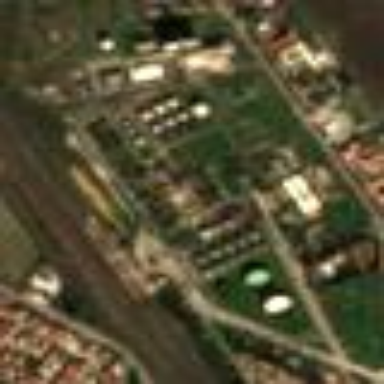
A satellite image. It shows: Industrial area with refinery.